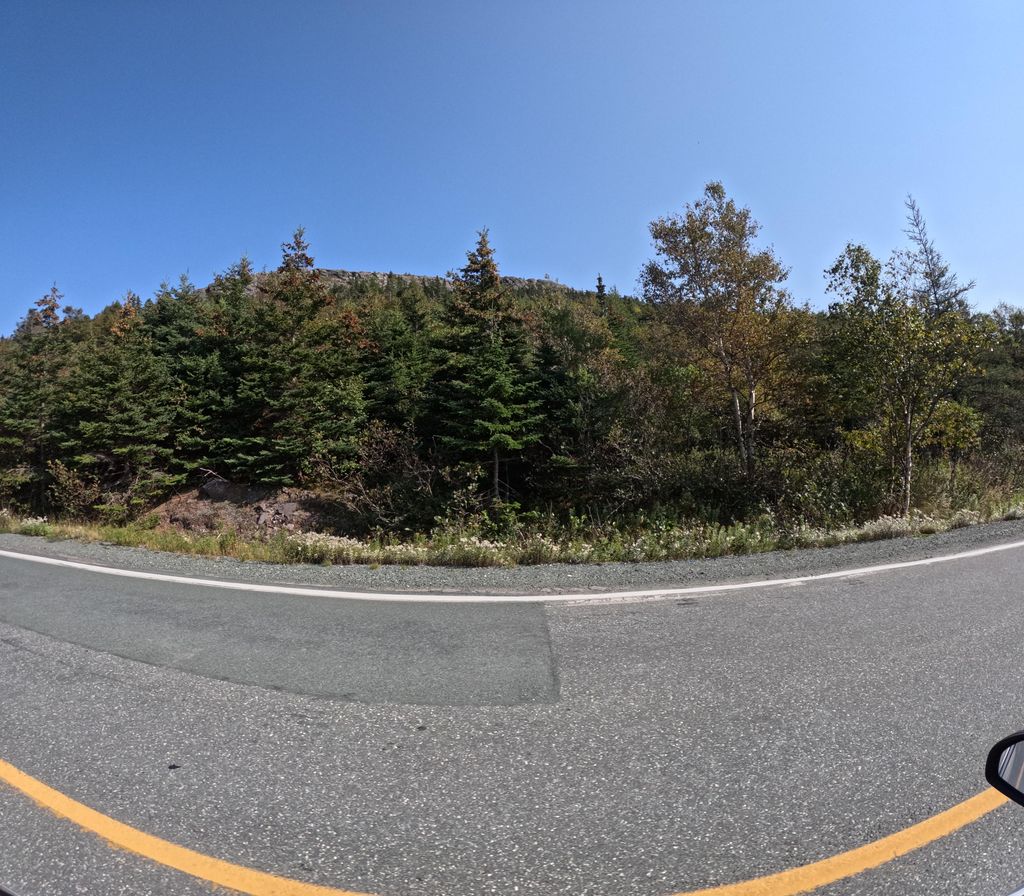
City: st_johns